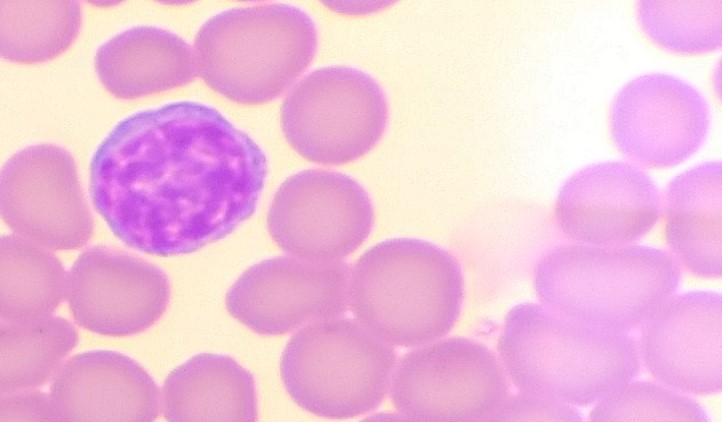
White blood cell type: Lymphocyte